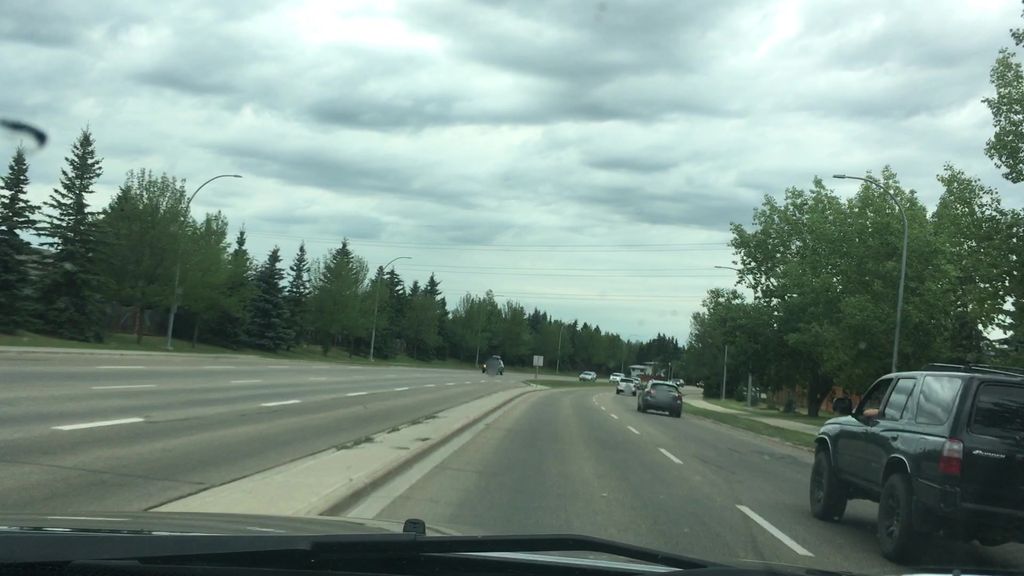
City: edmonton